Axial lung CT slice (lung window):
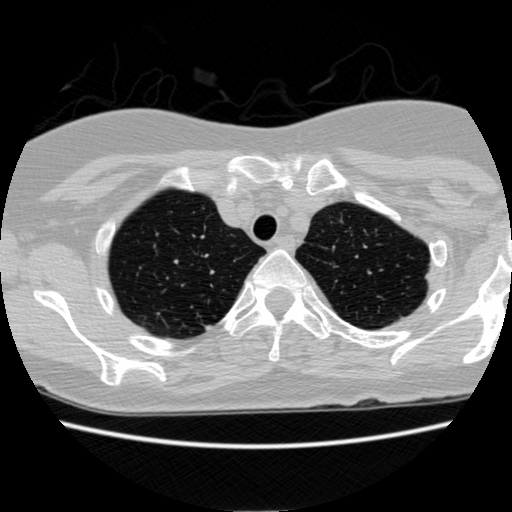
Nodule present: yes
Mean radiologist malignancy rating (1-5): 1